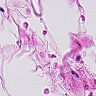
Metastatic tissue present: no